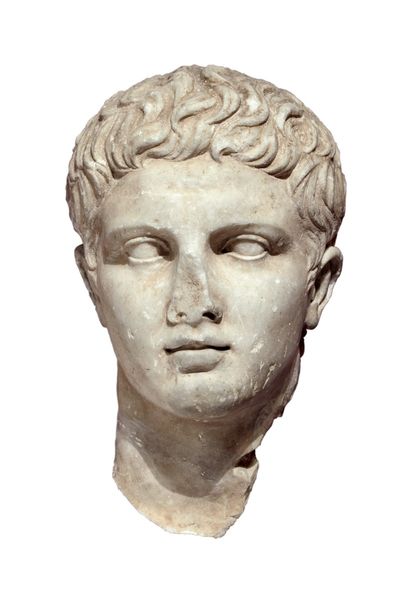
Titel: Reliefkopf des Kaisers Augustus (?)
Standort: Hamburg
Institution: Museum für Kunst und Gewerbe Hamburg
Schlagwörter: kopf, marmor, bildnis, portrait, person, relief, kaiser, antike, herrscher, skulpturen, plastiken, herrscherin, reliefs, herrscherbildnis, konterfei, staatsportrait, historische, kopfbild, kaiserbildnis, bildwerke, landesherr, dreidimensionale, angewandte und bildende kunst, hessische systematik, porträt, persönlichkeit, staatsporträt, landesherrin, frühe kaiserzeit, prinzipat, römische, gemeißelt